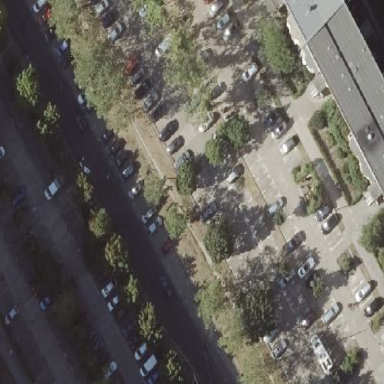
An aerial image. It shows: Street side parking area.